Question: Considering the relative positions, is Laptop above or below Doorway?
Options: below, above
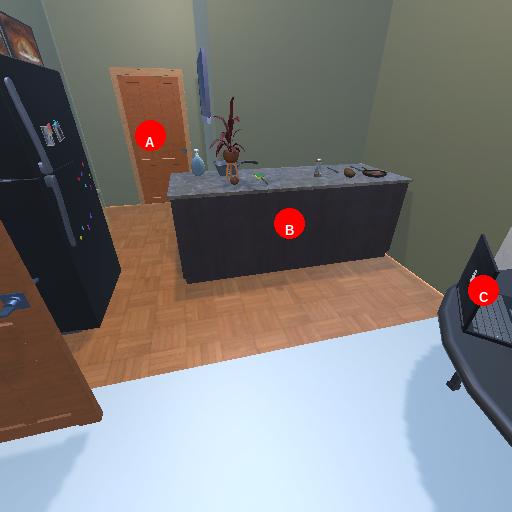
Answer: below